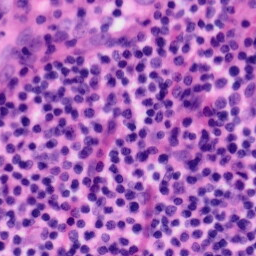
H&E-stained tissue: Tonsil